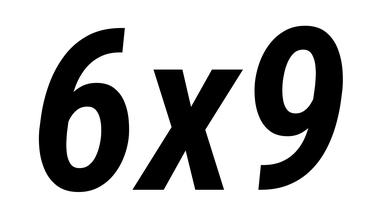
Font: Roboto-Italic_Condensed_SemiBold_Italic